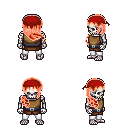
a pixel art fantasy rpg character, male body template, skeleton, leather chest armor, white pants, red right-swept hairstyle, red bandana, four views (front, back, left, right), 2x2 character sprite sheet, small pixel art, hard edges, no anti-aliasing